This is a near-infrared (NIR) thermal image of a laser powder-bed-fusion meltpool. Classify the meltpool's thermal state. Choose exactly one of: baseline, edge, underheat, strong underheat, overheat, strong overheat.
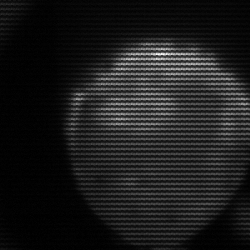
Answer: edge